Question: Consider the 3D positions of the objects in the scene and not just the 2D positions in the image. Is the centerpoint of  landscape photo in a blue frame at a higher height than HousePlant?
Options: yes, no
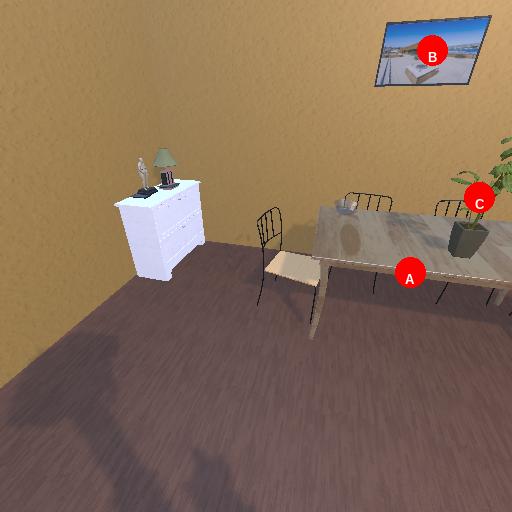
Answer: yes